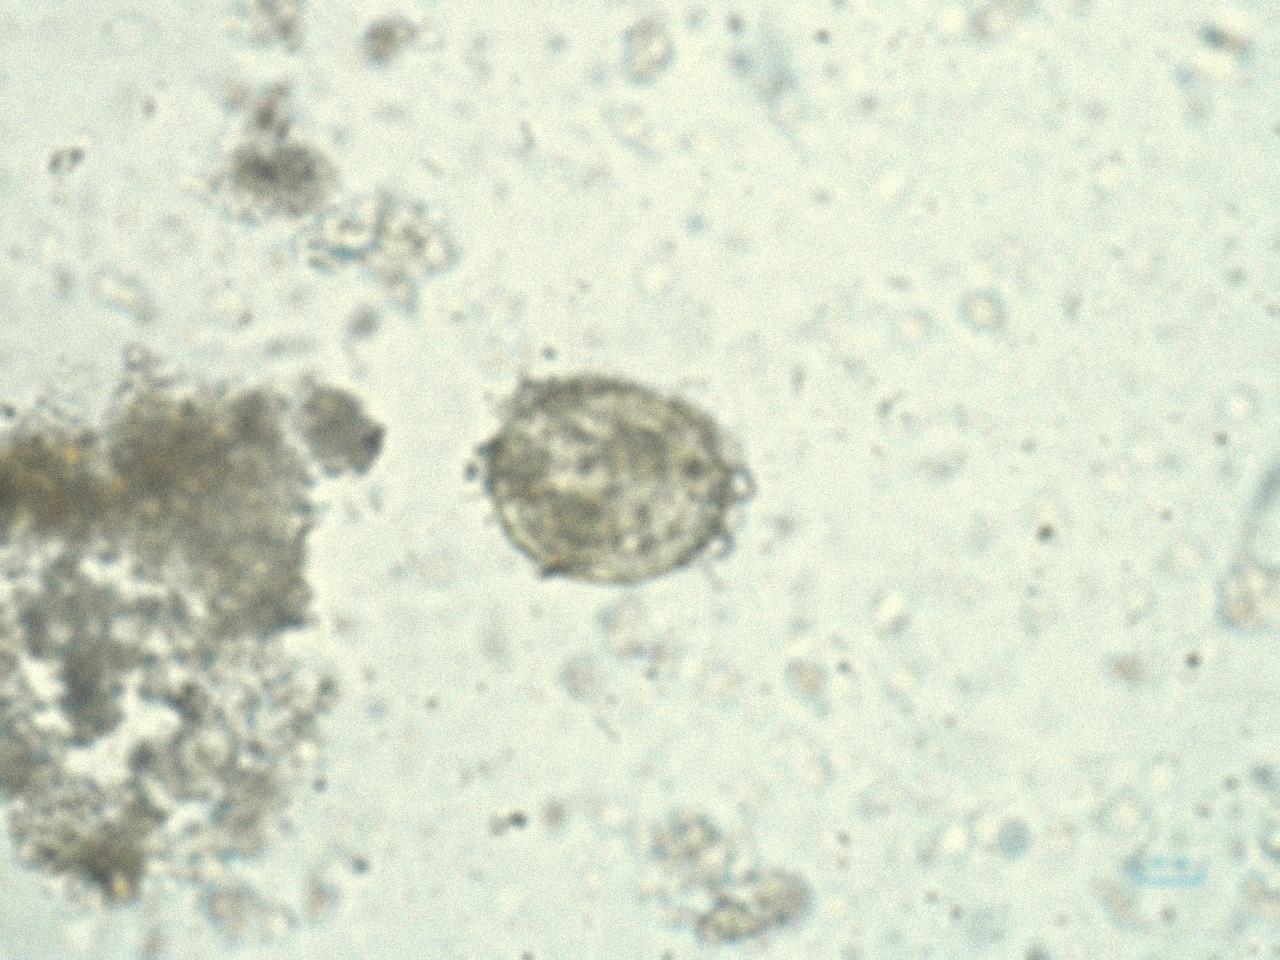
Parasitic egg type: Ascaris lumbricoides